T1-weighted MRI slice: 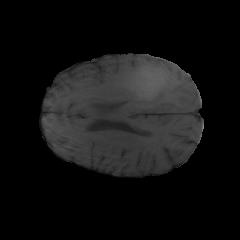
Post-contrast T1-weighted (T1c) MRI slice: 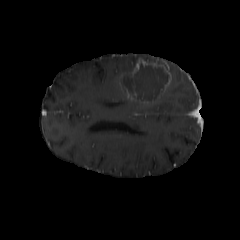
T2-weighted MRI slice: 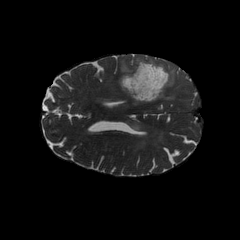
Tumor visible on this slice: yes